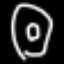
Label: donut